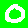
Digit: 0